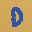
Label: 0